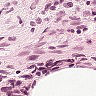
Metastatic tissue present: no